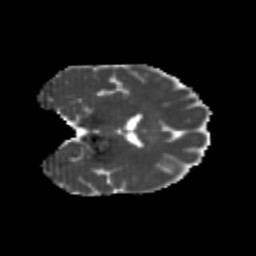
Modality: MD
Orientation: coronal
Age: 26
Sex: female
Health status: healthy
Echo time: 0.074 s